Interaction volume radius: 10 \u00c5
Interaction volume height: 30 \u00c5
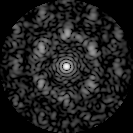
Disorder parameter: 0.6757